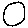
Label: moon